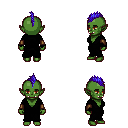
a pixel art fantasy rpg character, female body template, orc, green skin, black robe, red pants, blue mohawk hairstyle, leather bracers, four views (front, back, left, right), 2x2 character sprite sheet, small pixel art, hard edges, no anti-aliasing